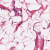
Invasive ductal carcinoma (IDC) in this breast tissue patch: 0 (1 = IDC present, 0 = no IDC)